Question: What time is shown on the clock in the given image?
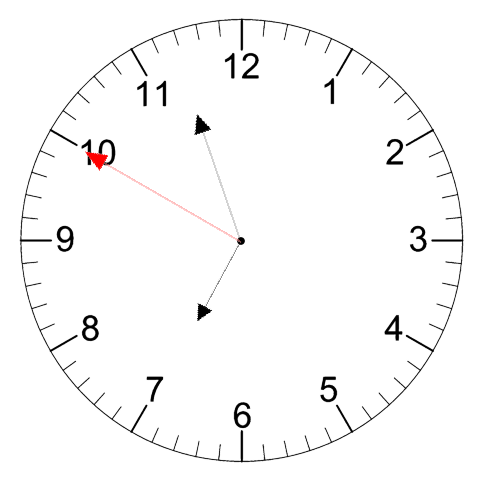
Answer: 06:56:50